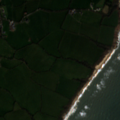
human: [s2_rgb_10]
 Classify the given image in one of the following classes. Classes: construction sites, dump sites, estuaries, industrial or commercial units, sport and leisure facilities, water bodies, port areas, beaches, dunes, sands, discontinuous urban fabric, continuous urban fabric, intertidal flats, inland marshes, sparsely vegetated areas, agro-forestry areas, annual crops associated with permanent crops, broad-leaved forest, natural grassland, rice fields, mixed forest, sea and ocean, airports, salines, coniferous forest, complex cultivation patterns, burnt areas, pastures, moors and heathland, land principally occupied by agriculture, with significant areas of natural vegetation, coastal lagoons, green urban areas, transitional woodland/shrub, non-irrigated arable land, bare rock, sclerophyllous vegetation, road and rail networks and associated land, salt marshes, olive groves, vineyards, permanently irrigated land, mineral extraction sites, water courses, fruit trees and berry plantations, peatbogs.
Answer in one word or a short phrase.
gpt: discontinuous urban fabric, pastures, sea and ocean